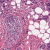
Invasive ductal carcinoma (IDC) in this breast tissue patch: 0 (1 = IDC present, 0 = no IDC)